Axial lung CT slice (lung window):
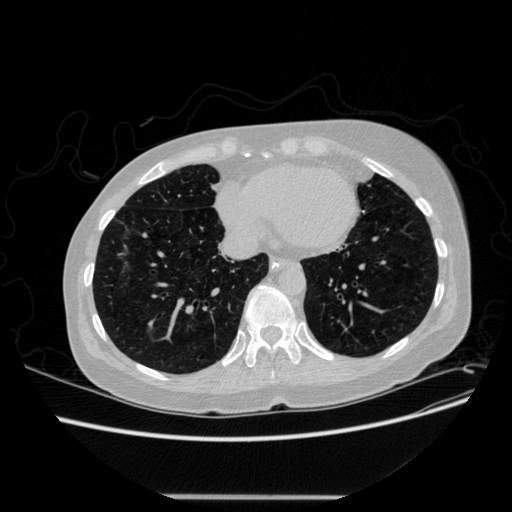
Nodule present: no